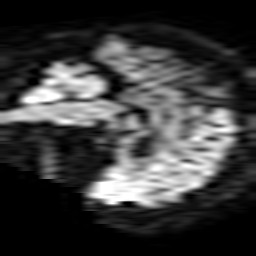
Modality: TRACE
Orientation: sagittal
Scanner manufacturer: philips
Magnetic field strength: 1.5 T
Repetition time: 2.865 s
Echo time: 0.06241 s